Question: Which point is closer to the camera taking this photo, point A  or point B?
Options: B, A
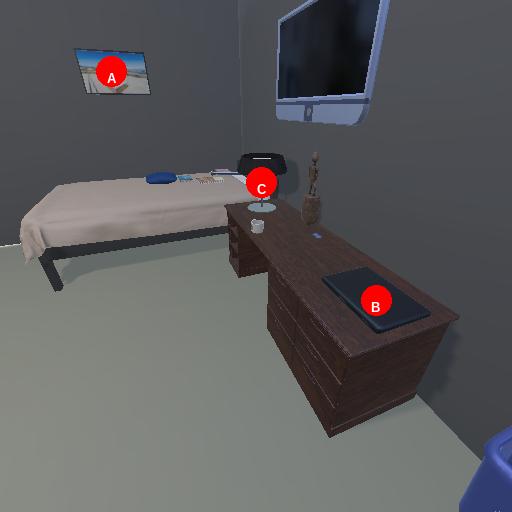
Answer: B